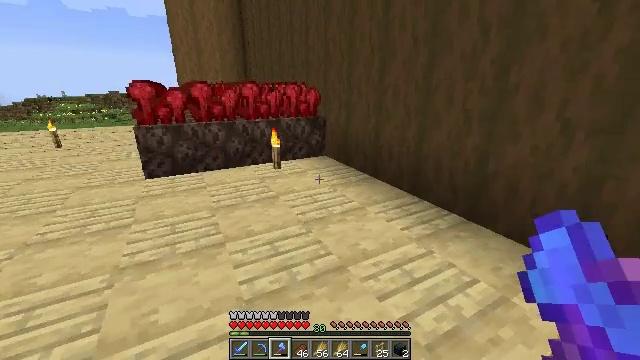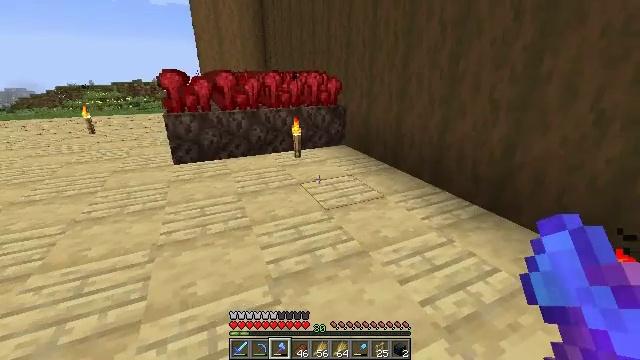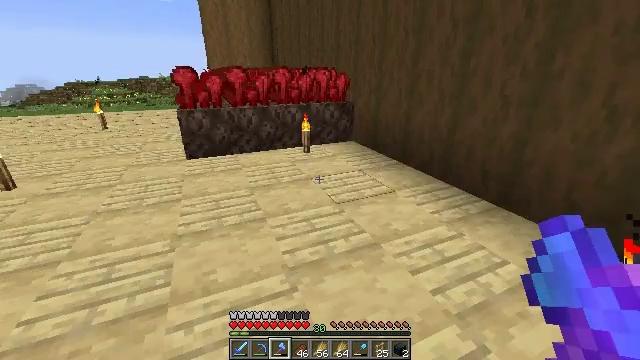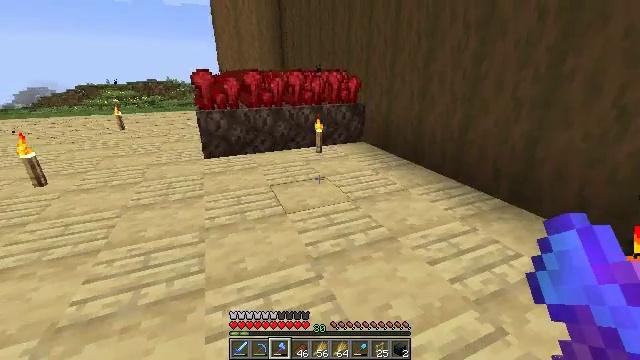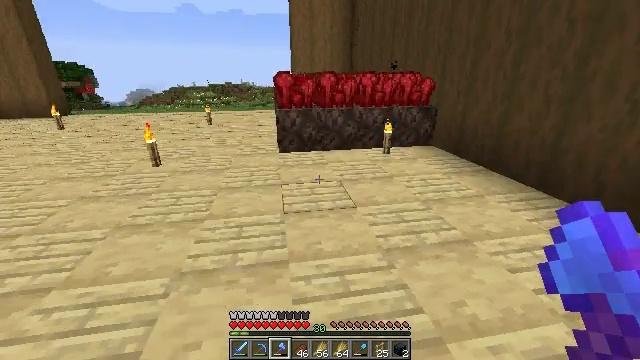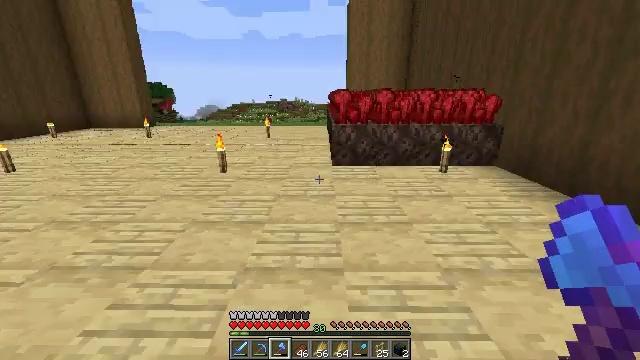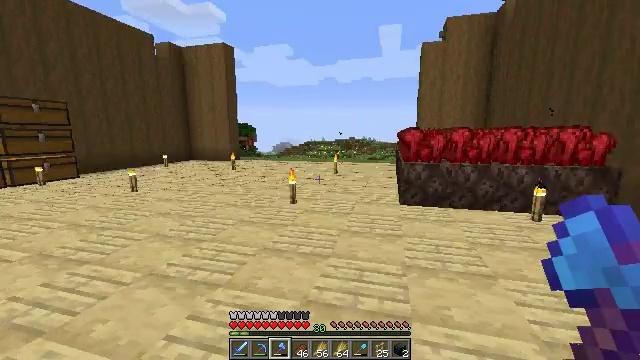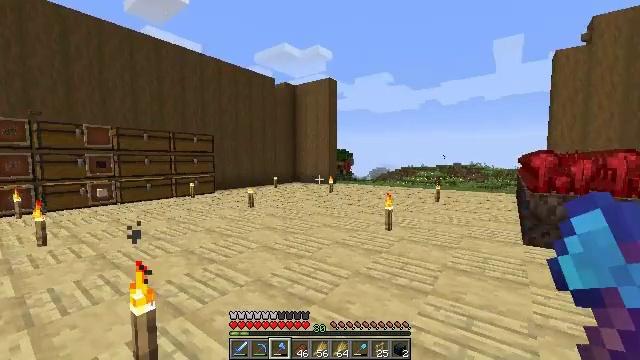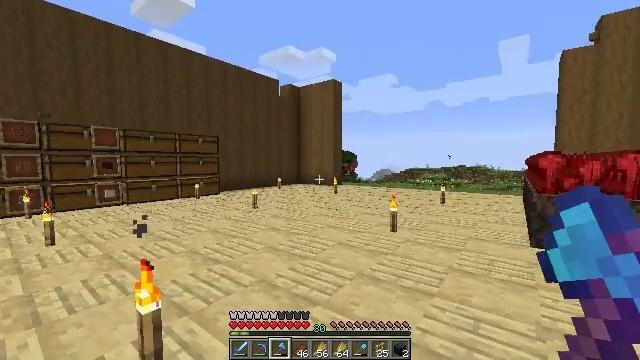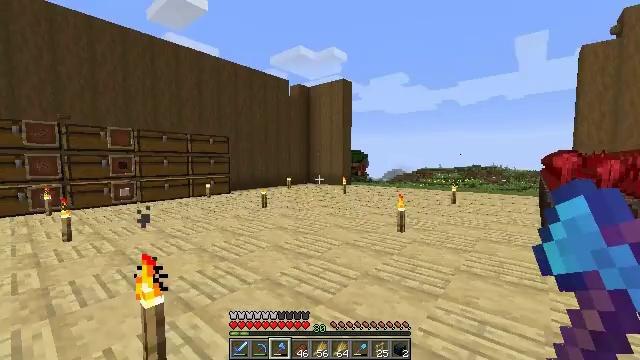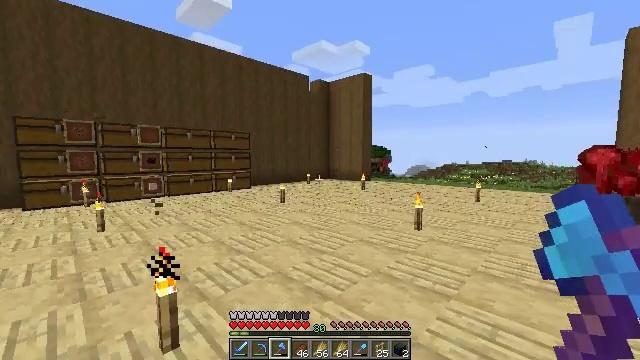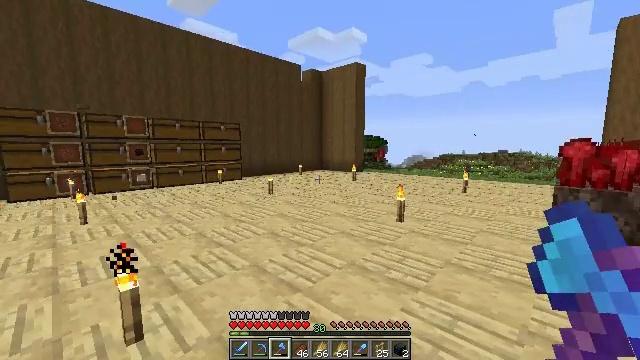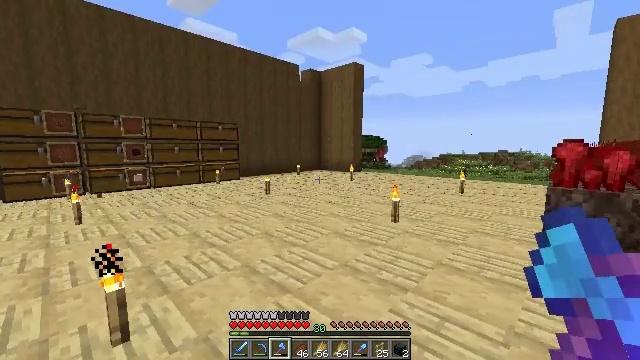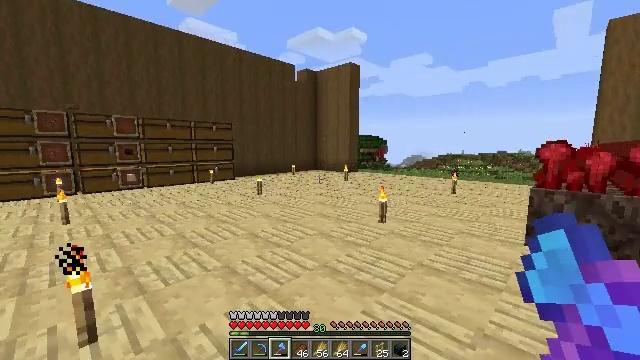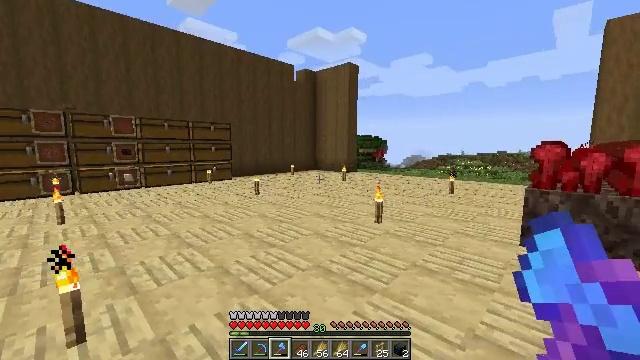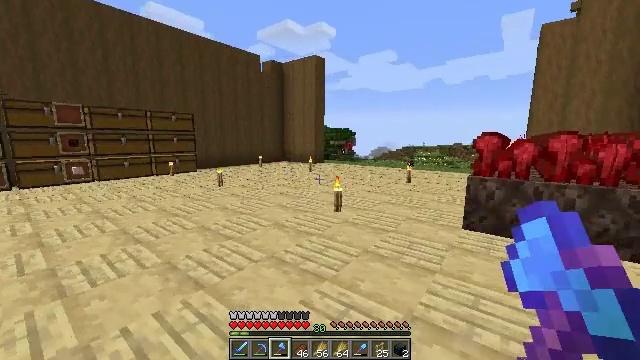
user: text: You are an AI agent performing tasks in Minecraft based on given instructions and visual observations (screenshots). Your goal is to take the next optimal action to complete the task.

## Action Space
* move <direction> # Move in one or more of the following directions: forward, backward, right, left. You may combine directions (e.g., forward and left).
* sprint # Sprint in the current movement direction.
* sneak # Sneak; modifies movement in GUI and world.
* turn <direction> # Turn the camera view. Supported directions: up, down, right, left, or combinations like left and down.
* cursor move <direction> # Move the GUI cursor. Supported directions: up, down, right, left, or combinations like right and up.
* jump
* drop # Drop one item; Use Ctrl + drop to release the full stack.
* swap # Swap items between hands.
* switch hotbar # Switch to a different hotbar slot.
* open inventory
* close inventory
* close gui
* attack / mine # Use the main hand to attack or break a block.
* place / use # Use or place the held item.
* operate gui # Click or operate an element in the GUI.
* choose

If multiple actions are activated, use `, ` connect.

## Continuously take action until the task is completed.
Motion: motion action
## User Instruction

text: Break the stripped spruce log.
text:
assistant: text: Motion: move back and move left, turn left and down
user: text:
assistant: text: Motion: move back and move left, turn left
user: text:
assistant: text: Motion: move back and move left, turn left
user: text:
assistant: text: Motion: move back and move left, turn left
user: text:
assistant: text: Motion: turn left and up
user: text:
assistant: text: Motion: turn left and up
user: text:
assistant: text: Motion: turn left and up
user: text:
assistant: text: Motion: move right
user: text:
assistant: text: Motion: move right, turn left
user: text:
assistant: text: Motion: move right, turn left
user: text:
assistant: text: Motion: move right, turn down
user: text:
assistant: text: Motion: move right
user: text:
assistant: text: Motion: move right
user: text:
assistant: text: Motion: move forward and move right, sprint
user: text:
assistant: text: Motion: move forward and move right, sprint, turn right and down
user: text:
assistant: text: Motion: move forward and move right, sprint, turn right and down
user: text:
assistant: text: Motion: move forward and move right, sprint, turn right and down
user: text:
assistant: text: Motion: move forward and move right, sprint, turn right
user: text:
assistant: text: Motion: move forward, sprint, turn right
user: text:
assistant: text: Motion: move forward, sprint, turn right
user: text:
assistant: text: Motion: move forward, sprint, turn right and up
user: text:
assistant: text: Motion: move forward, sprint, turn right and up
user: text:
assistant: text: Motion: move forward, sprint, turn right and down
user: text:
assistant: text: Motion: move forward, sprint, turn right and up
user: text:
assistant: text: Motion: move forward, sprint, turn right and up
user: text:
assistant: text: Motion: move forward, sprint, turn right
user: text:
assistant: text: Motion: move forward, sprint
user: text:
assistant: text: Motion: move forward, sprint, turn left and up
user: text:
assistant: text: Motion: move forward and move left, sprint, turn left and up
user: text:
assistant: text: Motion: move forward and move left, sprint, turn left